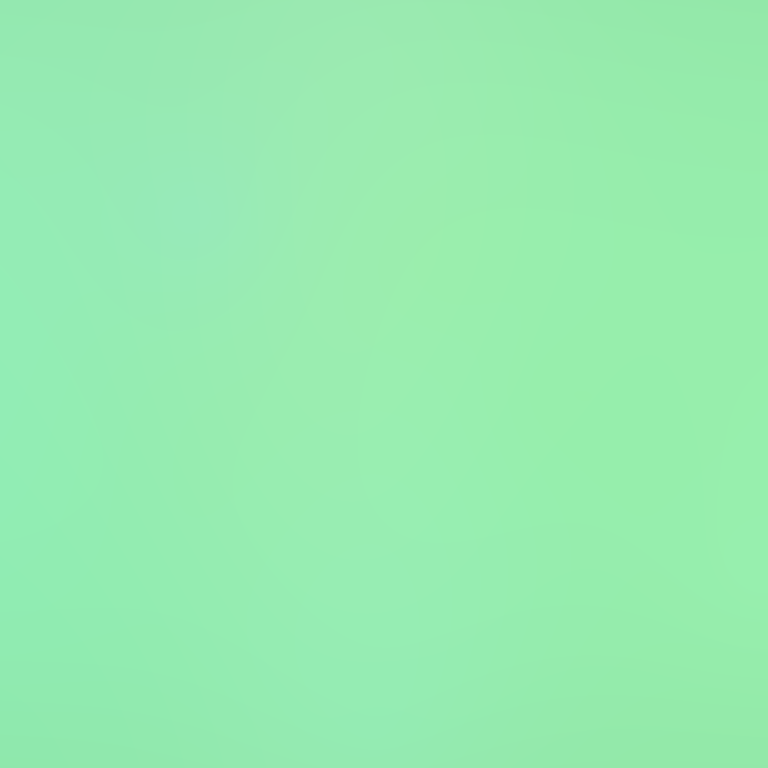
Abstract light effect, uniform from soft mint green to none, calm atmosphere, smooth texture, no room, no furniture, no objects.